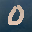
Label: 0